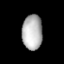
Tissue: lung
Cell type: Endothelial cells
Senescence score: 0.7244
Nuclear area (px): 691
Mean DAPI intensity: 180.524